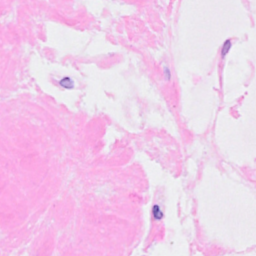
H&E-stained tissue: Breast